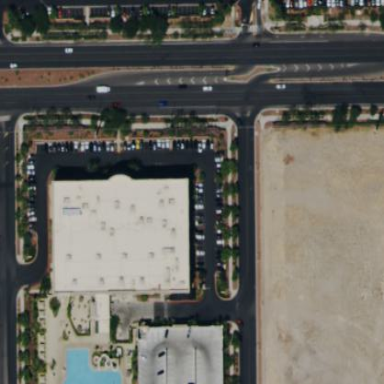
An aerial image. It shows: Building that houses fitness center.